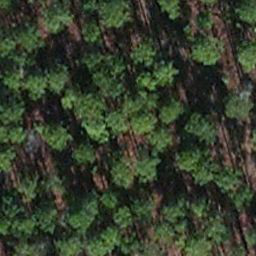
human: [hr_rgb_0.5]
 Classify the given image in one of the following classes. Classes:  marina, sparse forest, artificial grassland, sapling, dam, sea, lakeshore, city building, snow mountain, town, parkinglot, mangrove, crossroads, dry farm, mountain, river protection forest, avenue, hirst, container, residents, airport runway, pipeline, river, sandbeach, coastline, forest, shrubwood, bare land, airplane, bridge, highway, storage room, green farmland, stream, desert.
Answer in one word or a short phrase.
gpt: sapling